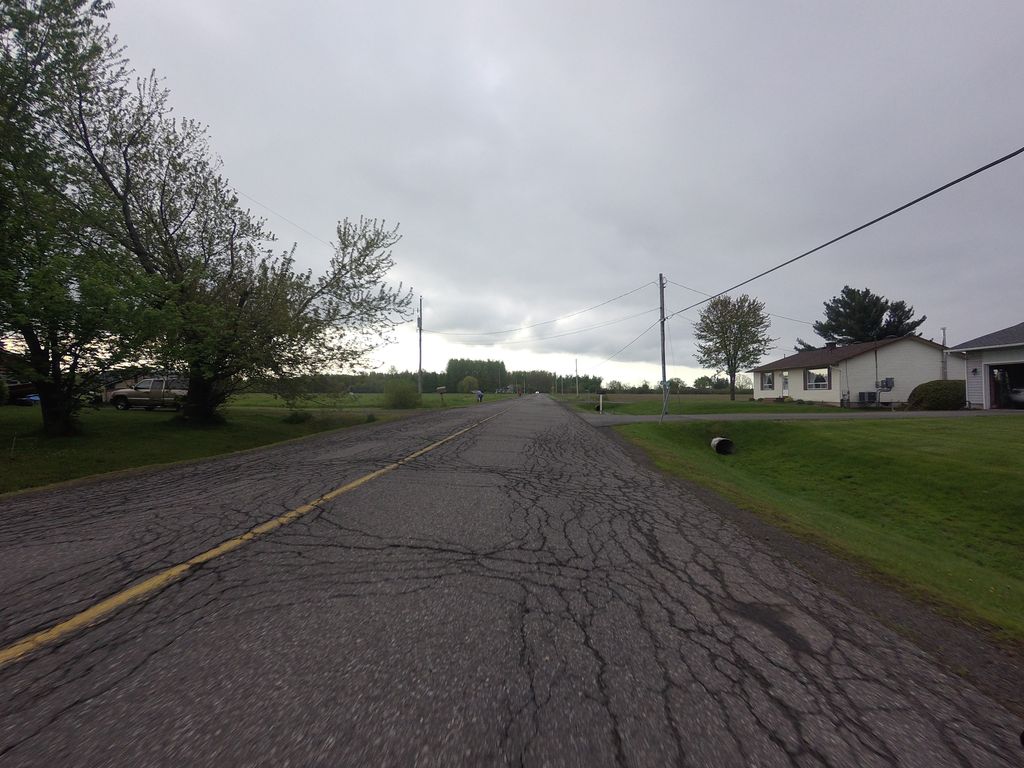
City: ottawa-gatineau